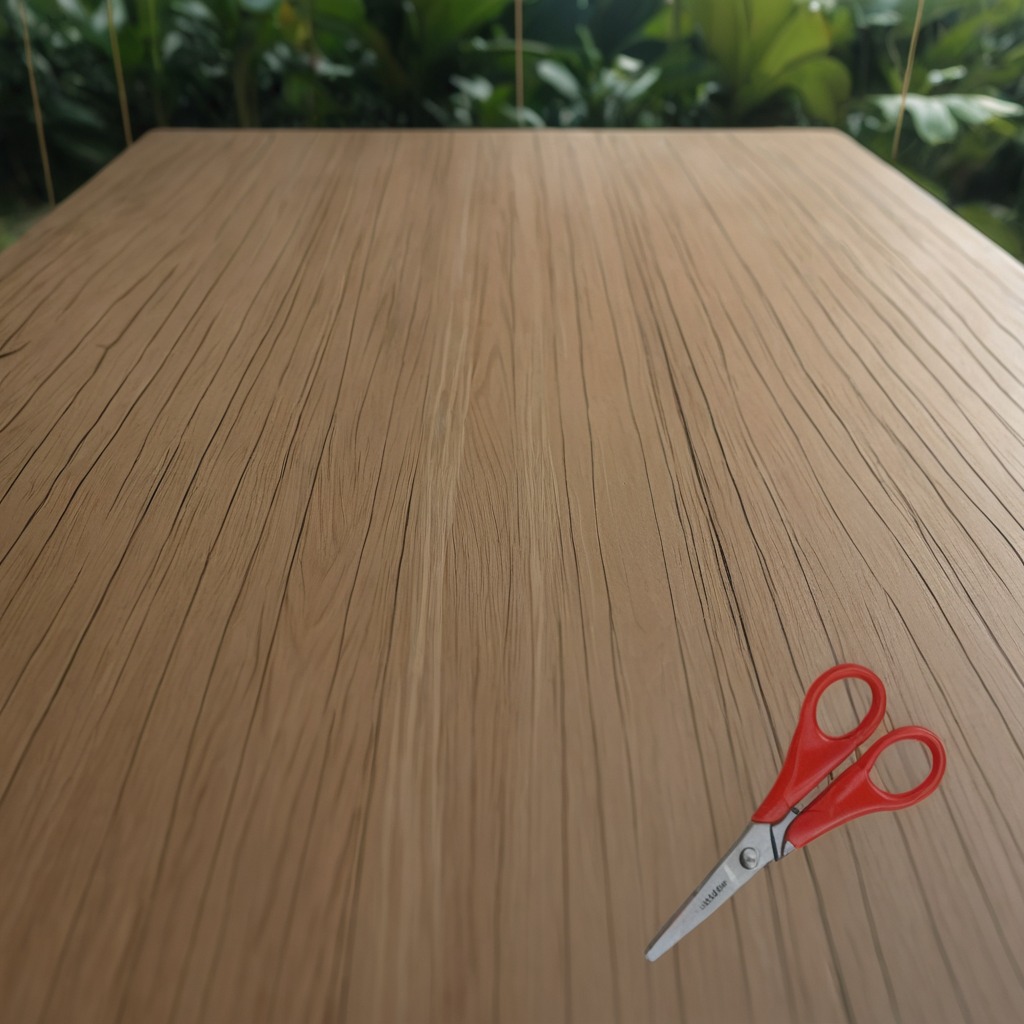
A scissor is lying on a wooden table inside a jungle field workshop tent.